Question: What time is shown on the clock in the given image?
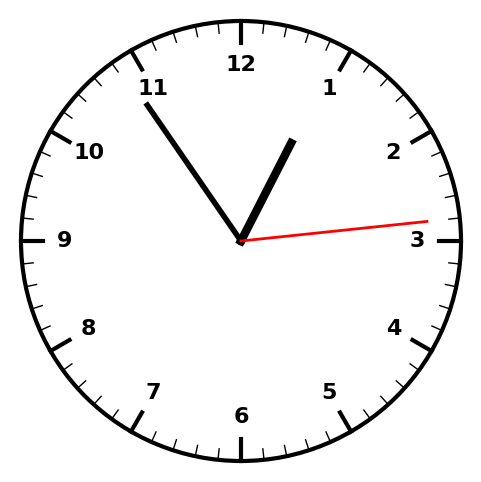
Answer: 12:54:14